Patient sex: M
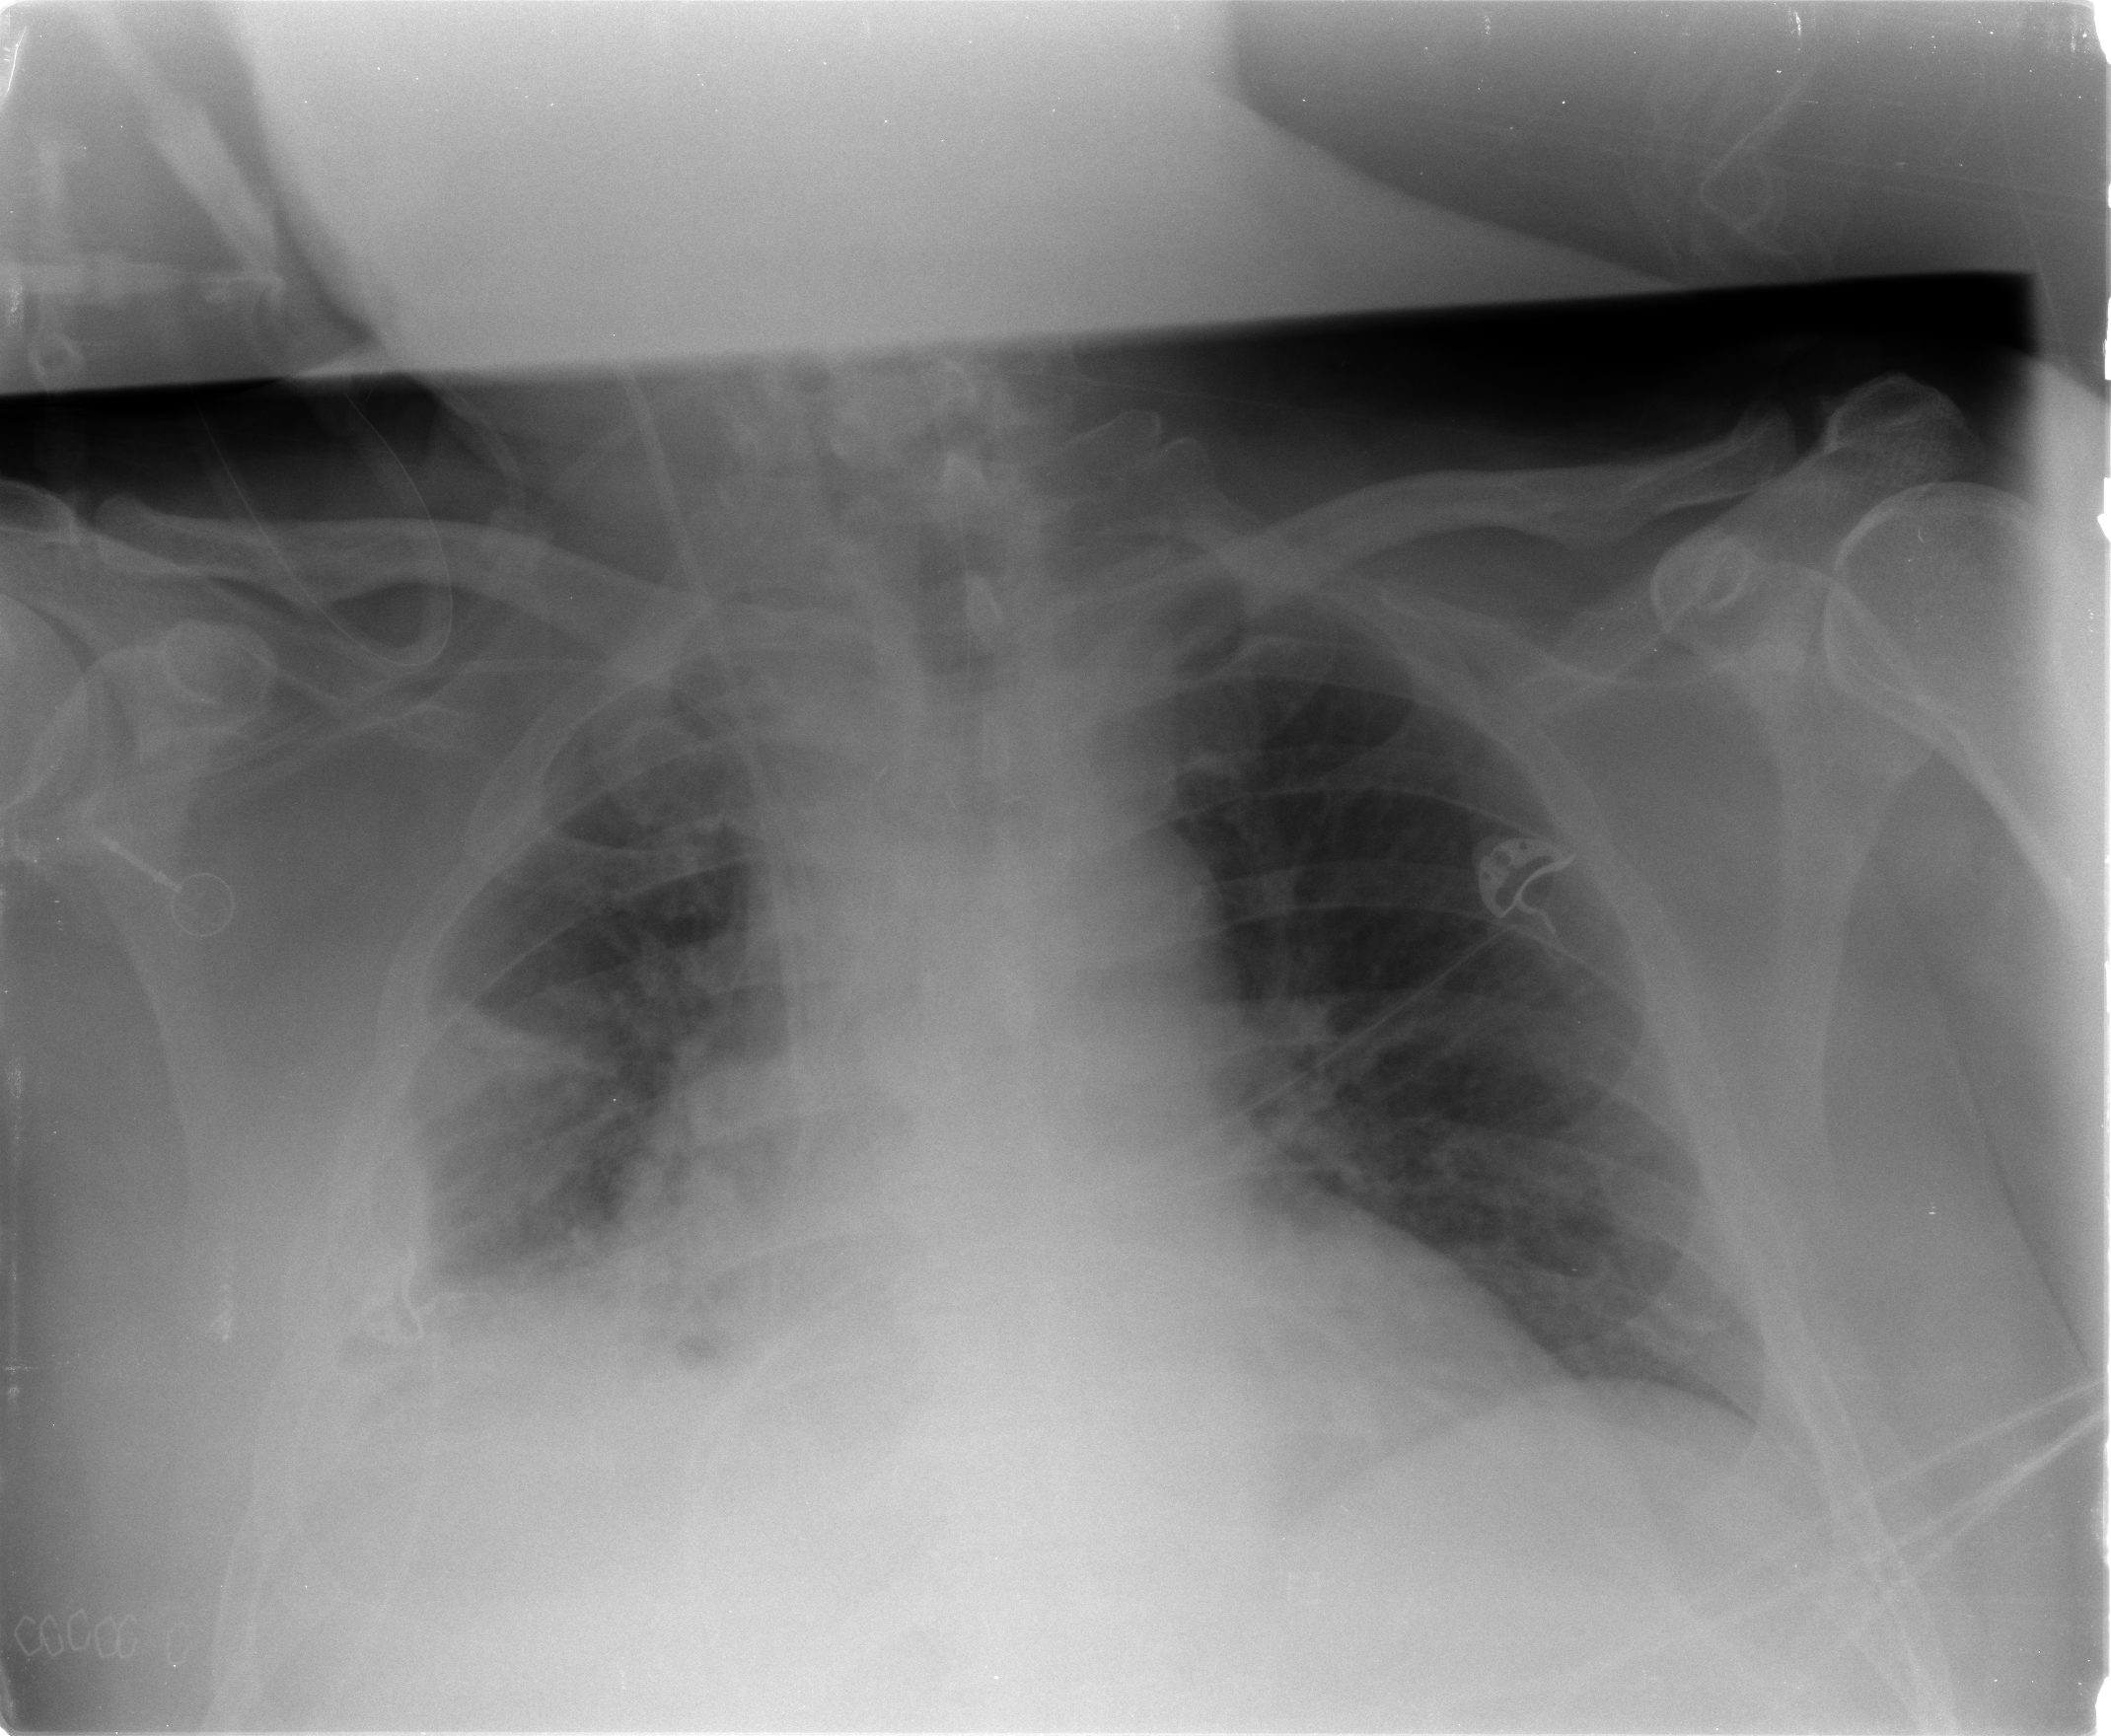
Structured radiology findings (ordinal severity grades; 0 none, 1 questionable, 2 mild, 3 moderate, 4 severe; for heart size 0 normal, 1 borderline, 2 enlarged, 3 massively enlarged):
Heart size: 1
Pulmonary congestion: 2
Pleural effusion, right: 2
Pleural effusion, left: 0
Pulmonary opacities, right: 2
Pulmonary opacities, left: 0
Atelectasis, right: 3
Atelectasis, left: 0